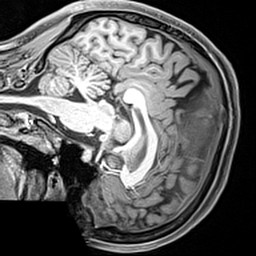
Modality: T1w
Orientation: sagittal
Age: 24
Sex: female
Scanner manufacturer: siemens
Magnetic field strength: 3 T
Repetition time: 2.4 s
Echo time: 0.0022 s